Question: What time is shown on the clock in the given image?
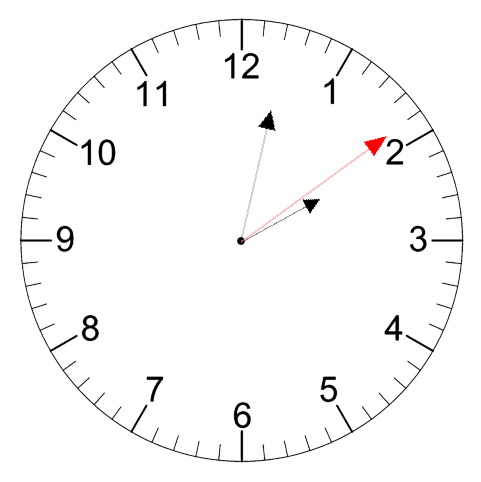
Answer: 02:02:09